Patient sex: M
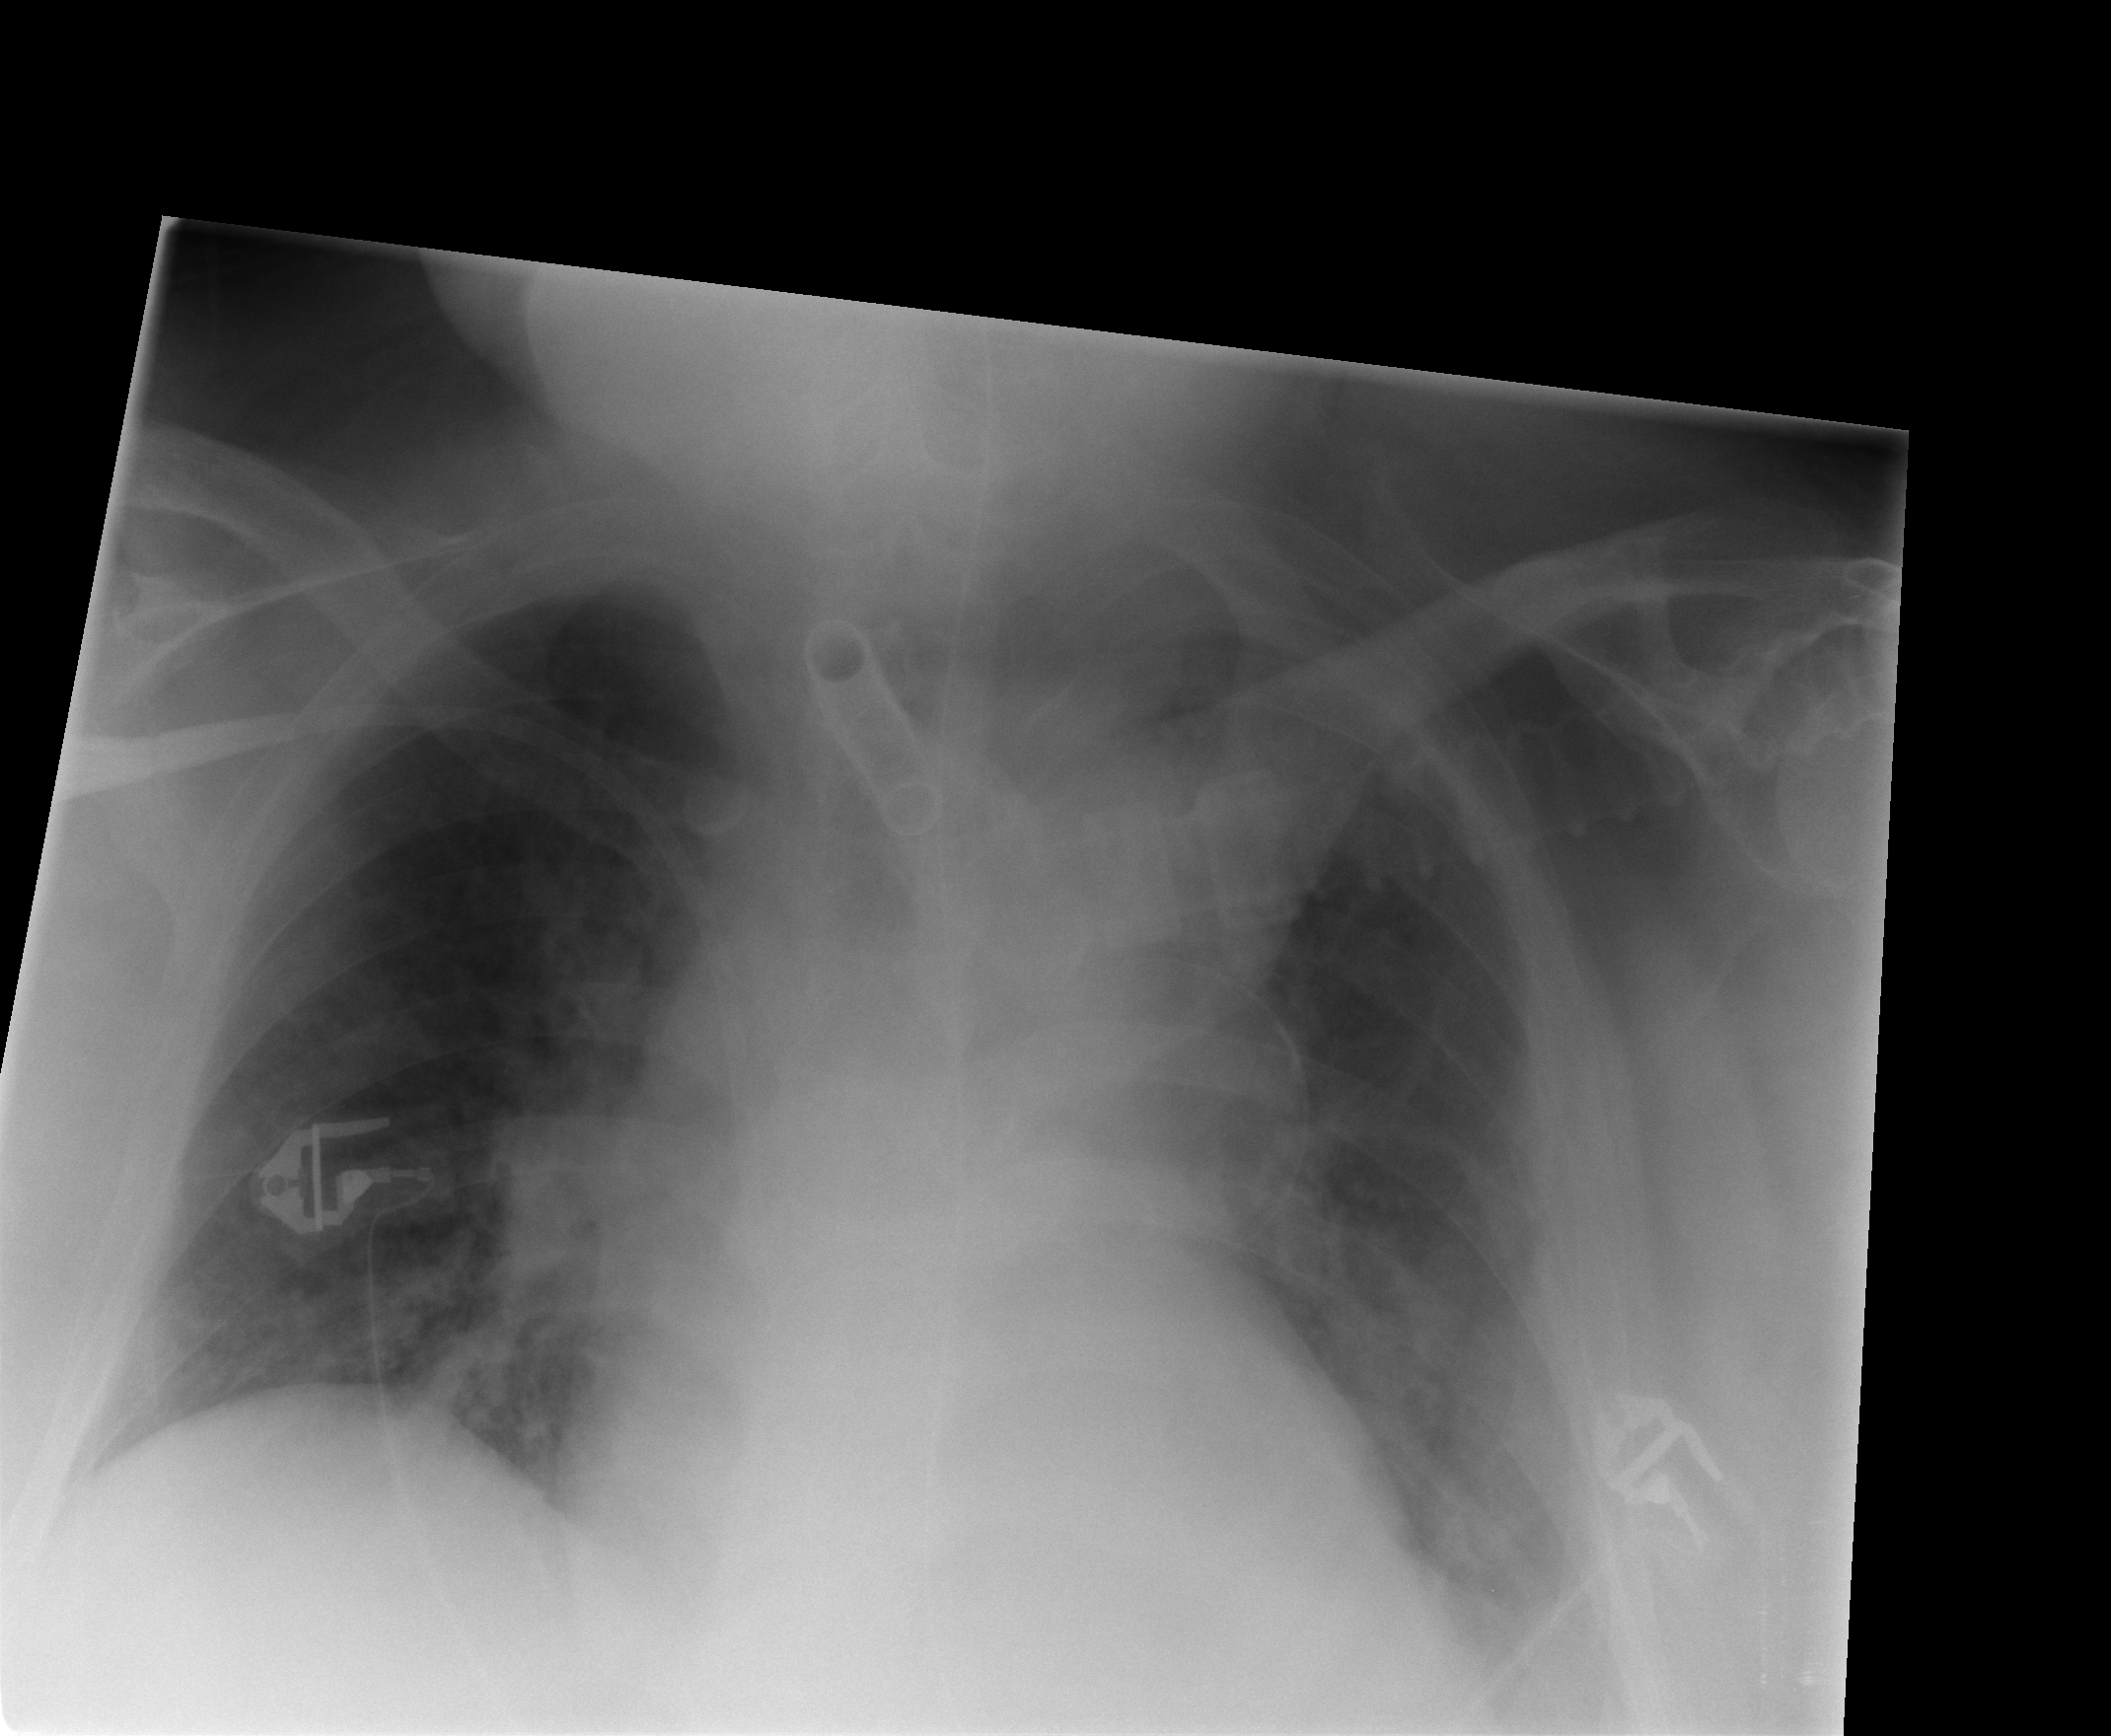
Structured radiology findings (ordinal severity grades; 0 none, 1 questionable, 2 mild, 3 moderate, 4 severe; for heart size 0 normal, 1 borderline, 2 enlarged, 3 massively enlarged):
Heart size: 2
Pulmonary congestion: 1
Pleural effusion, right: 0
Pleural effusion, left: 2
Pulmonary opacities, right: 0
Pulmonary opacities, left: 0
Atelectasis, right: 2
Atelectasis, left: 2